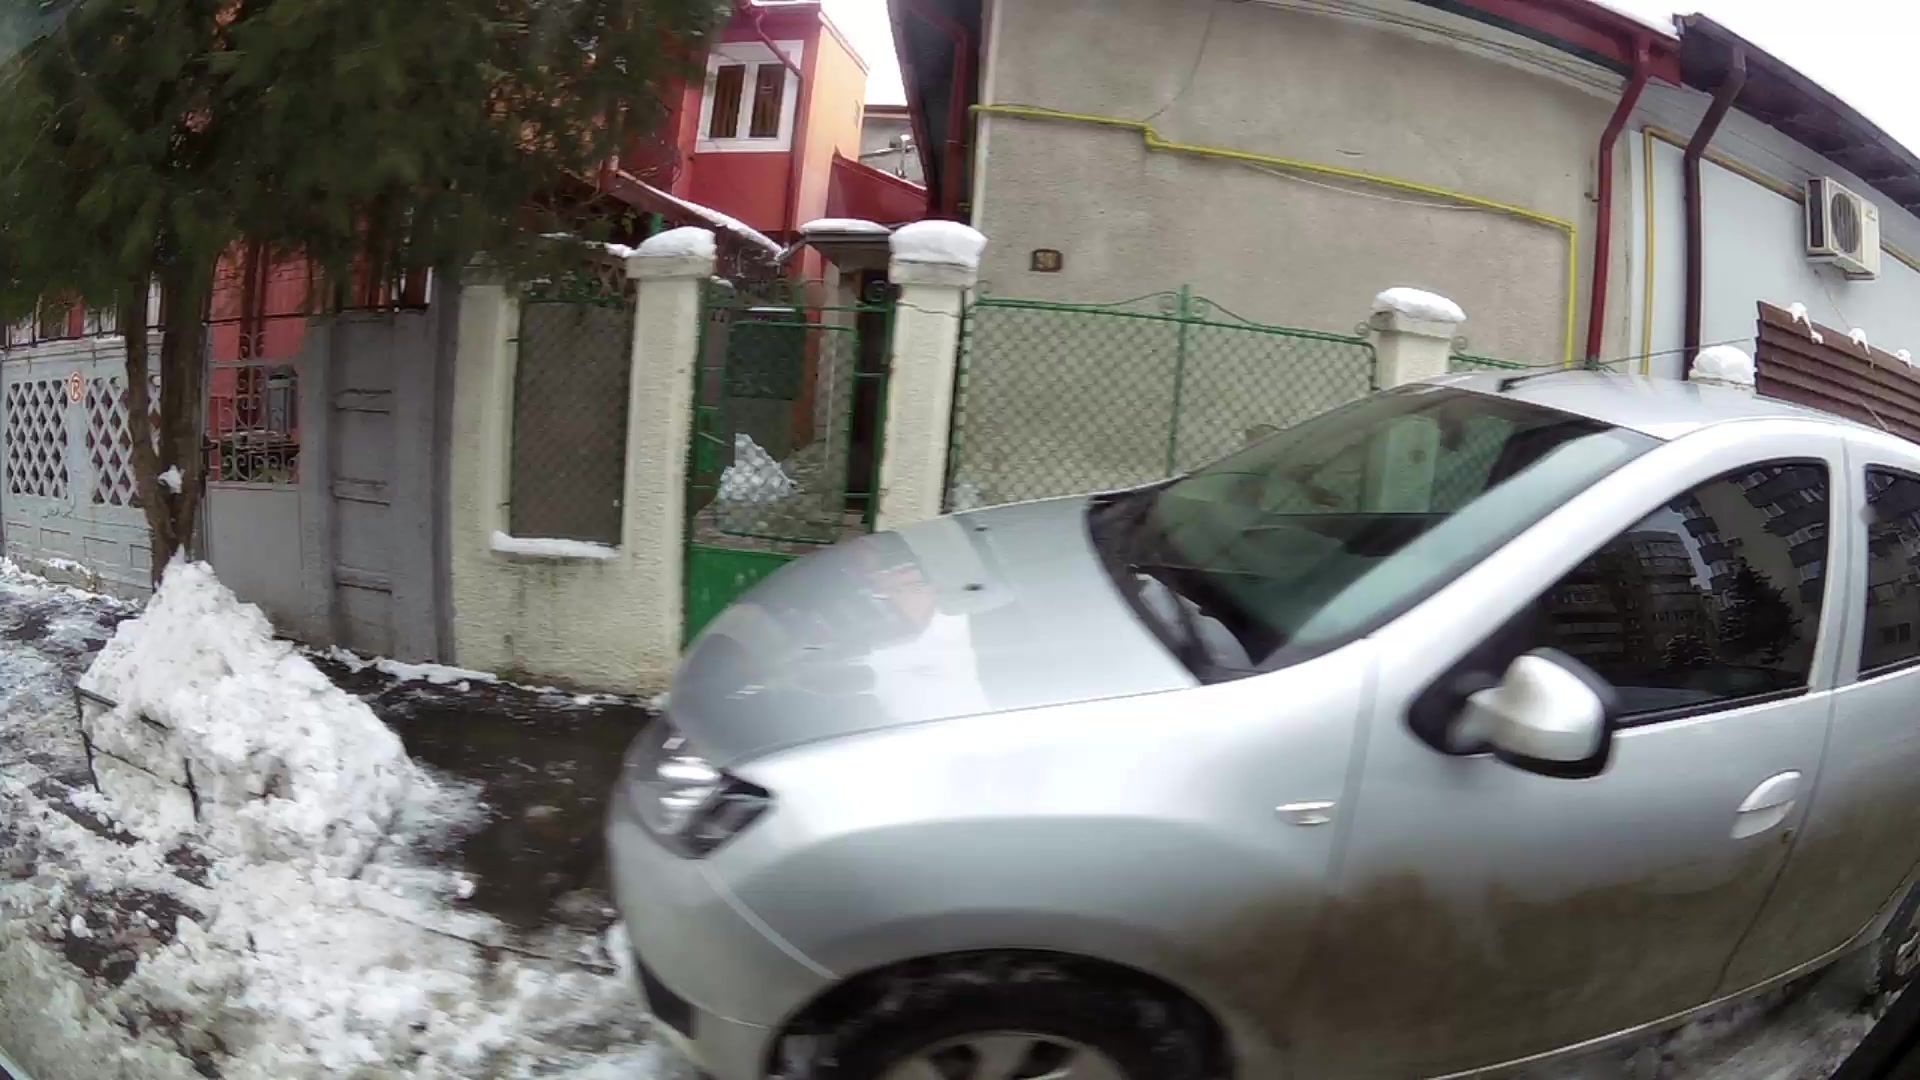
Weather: snowy
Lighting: day
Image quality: good
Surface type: walking surface
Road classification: residential
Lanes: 2
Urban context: urban centre
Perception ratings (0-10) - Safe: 5.67, Lively: 8.5, Beautiful: 3.65, Boring: 8.46, Depressing: 1.07, Wealthy: 5.71